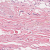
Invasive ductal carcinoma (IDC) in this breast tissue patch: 0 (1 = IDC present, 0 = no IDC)